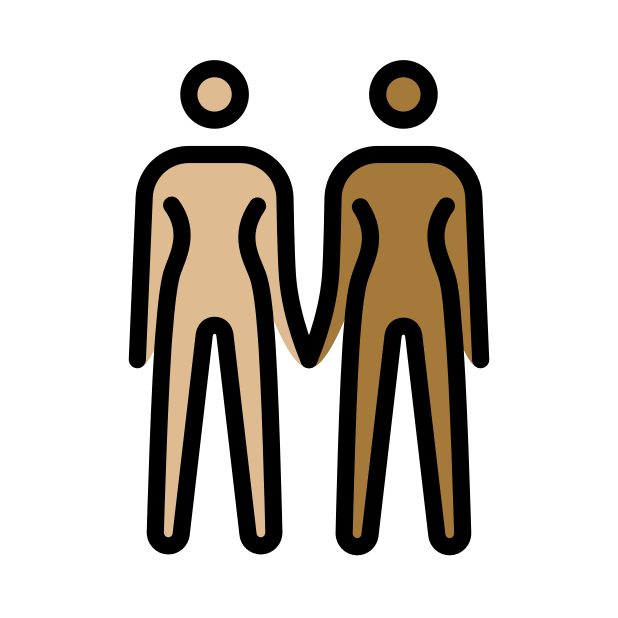
women holding hands: medium-light skin tone, medium-dark skin tone